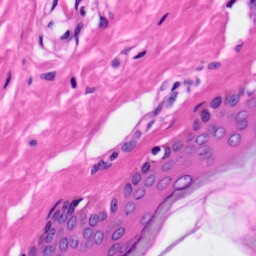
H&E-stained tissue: Skin